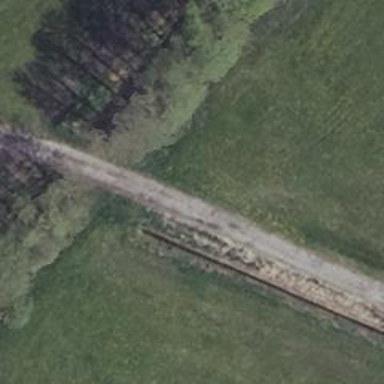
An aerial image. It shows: Culvert tunnel.